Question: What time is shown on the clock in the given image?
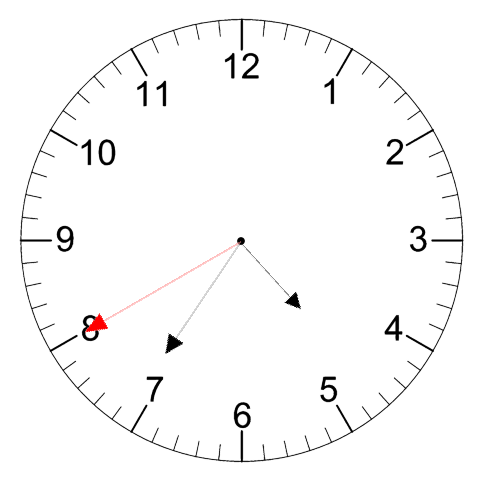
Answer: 04:35:40